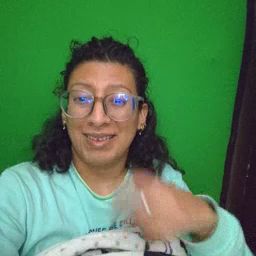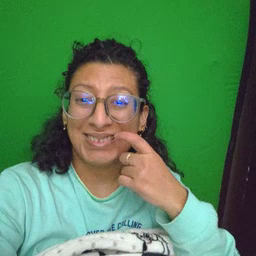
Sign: glasswindow